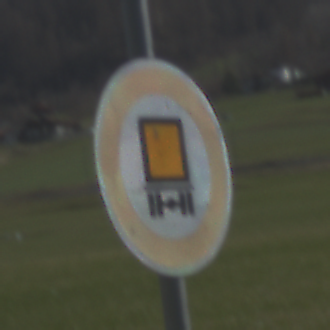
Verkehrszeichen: VerbotKennzeichnungspflichtigeKraftfahrzeugeGefaehrlicheGueter
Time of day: MorningAfternoon
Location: Outdoor (Nature)
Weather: PartlyCloudy
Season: NotSpecified
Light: Natural